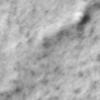
Label: no_change